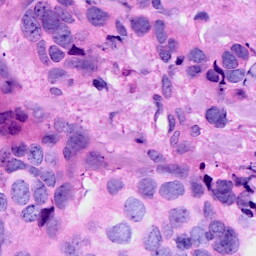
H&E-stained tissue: Breast